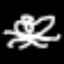
Label: angel